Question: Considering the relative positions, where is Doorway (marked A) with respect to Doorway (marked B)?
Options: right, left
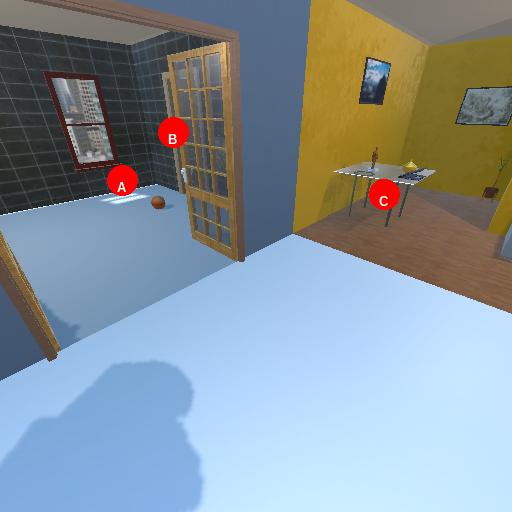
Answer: right